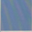
Piece: xx